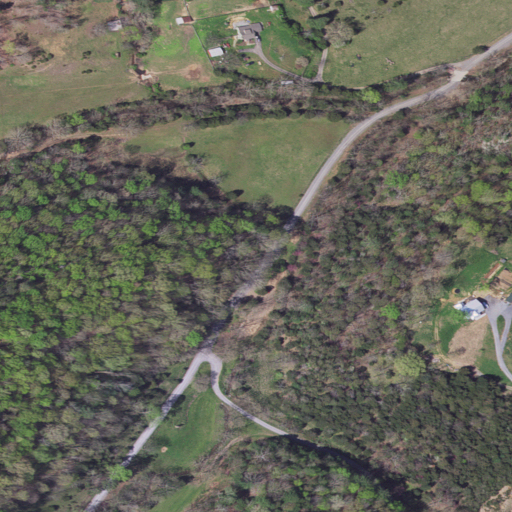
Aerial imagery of valley in Virginia named Sugartree Hollow containing deciduous forest, pasture, open development, mixed forest, evergreen forest, grassland, low intensity development, and shrub